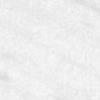
Label: no_change